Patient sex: M
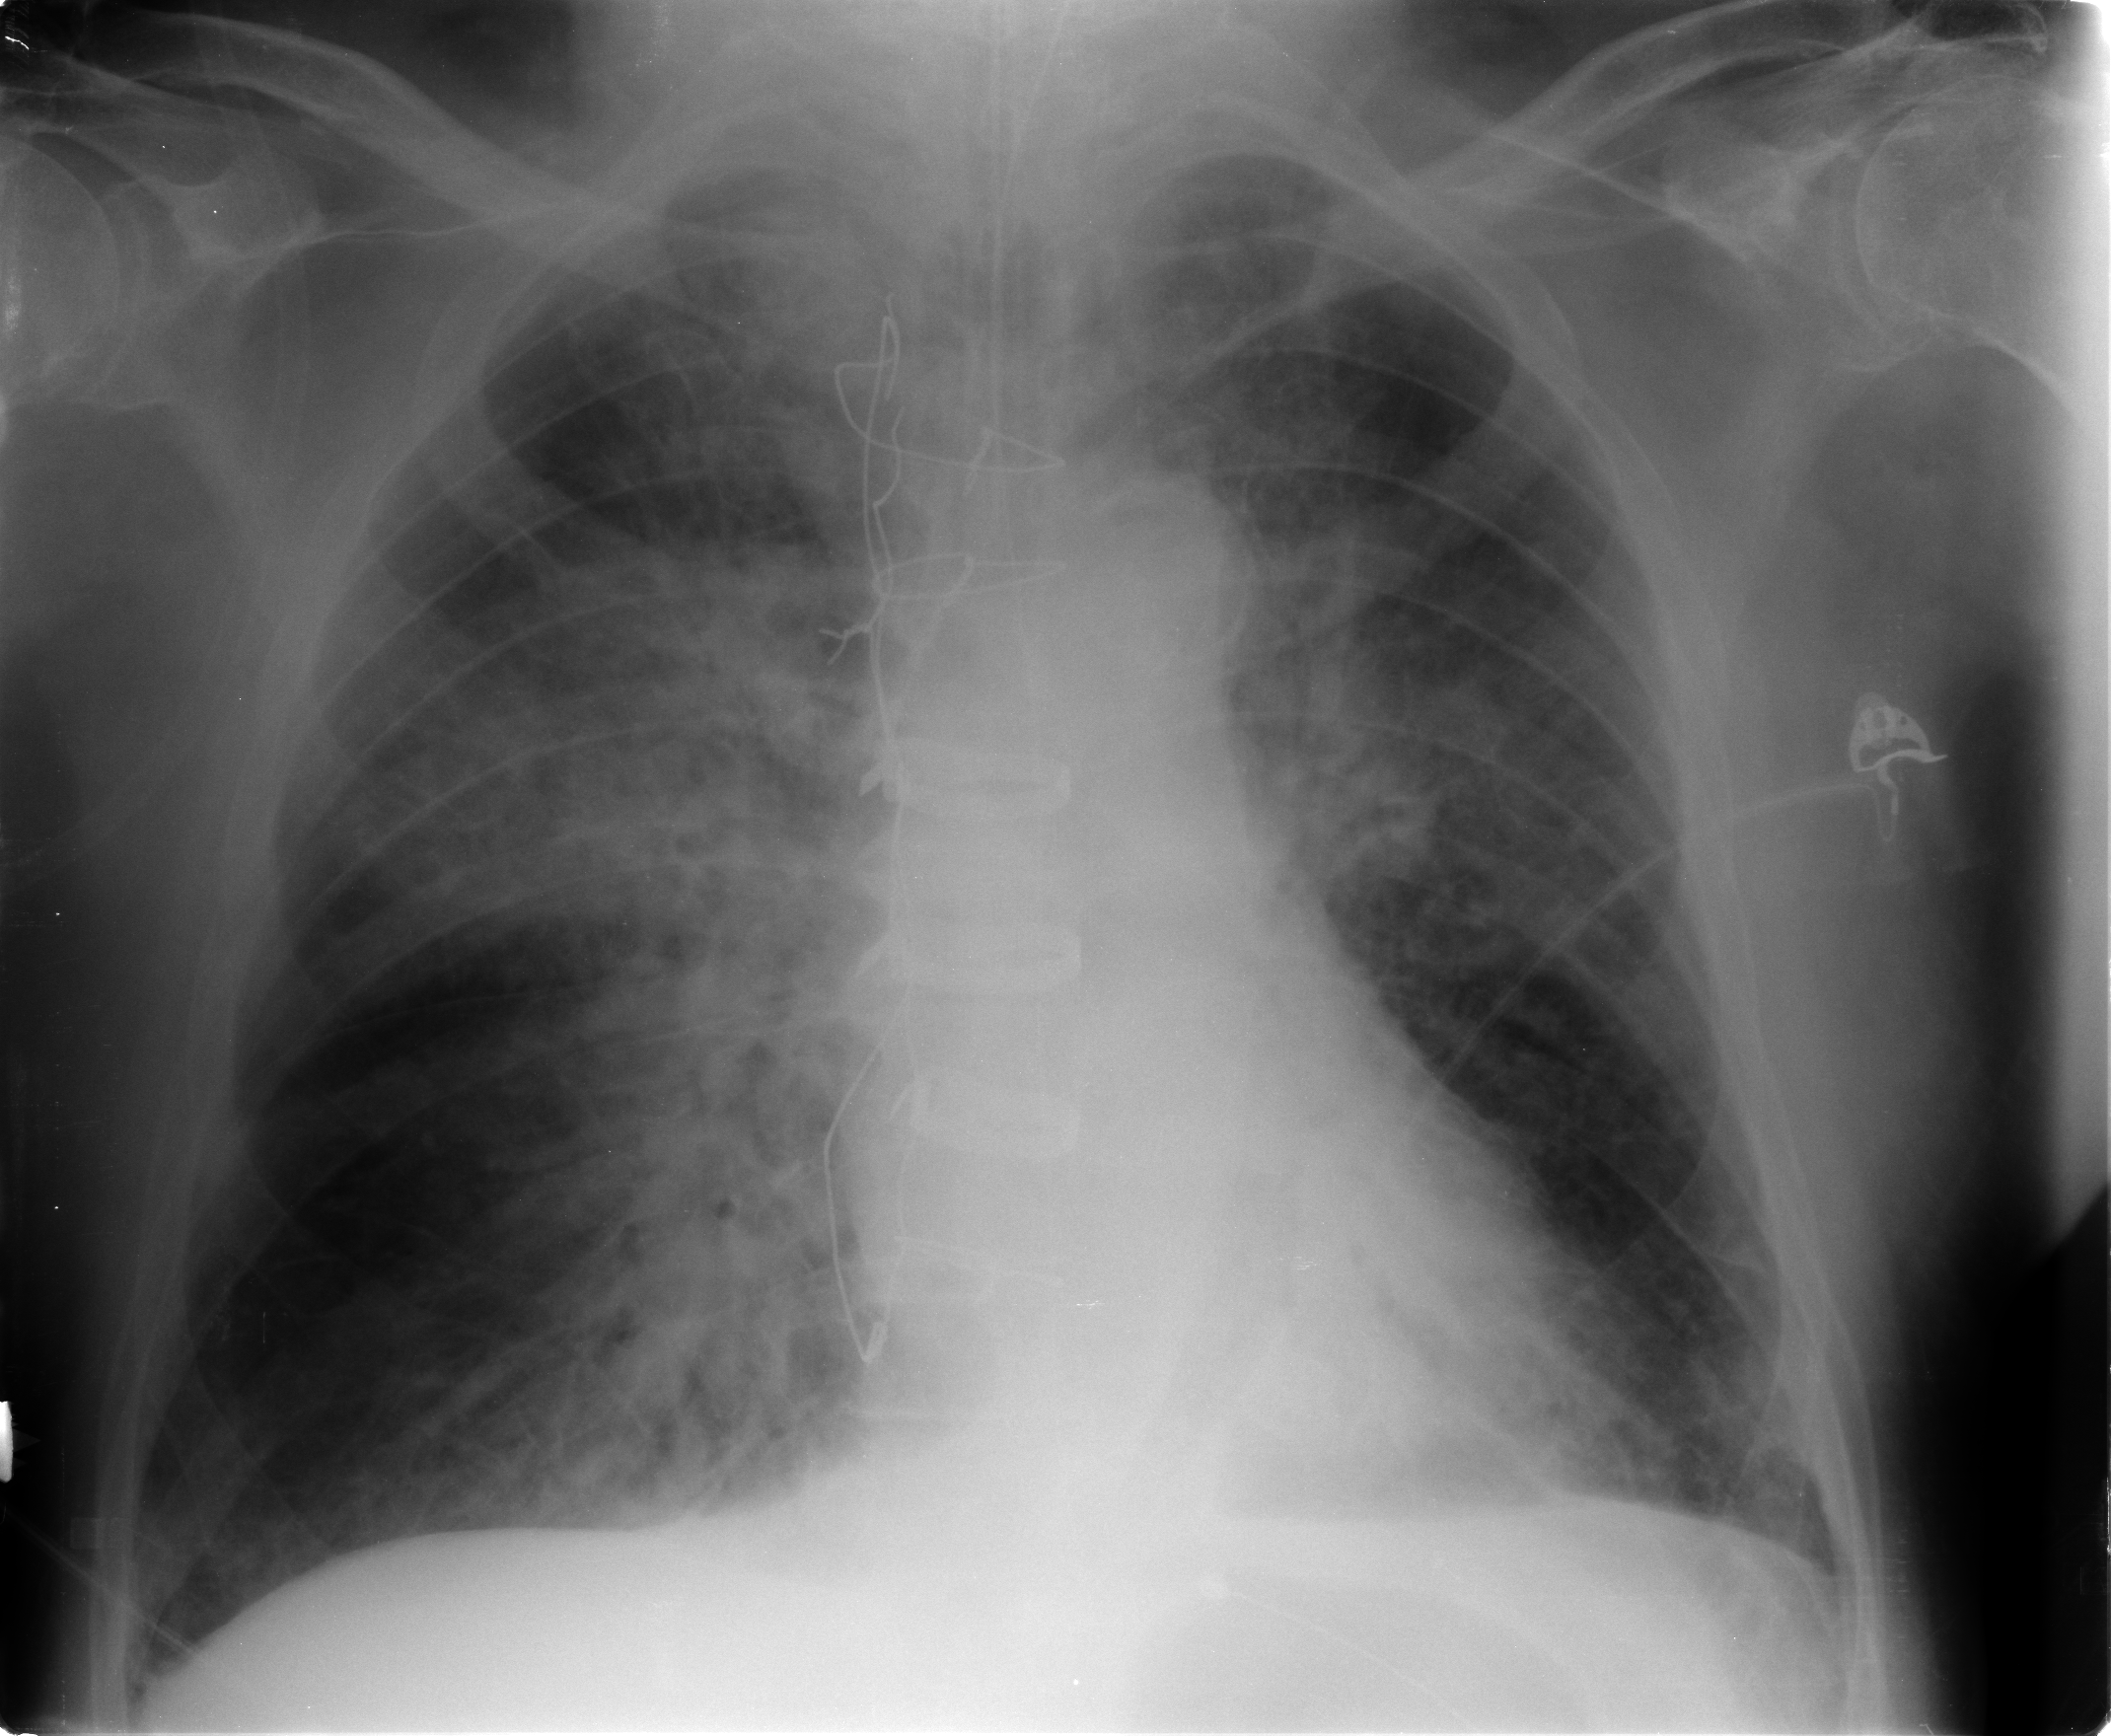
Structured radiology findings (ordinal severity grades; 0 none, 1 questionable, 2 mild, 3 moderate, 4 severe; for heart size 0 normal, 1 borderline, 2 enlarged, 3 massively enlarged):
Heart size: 0
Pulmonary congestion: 4
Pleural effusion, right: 0
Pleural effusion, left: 0
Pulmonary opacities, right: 3
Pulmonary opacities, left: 2
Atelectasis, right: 3
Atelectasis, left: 2